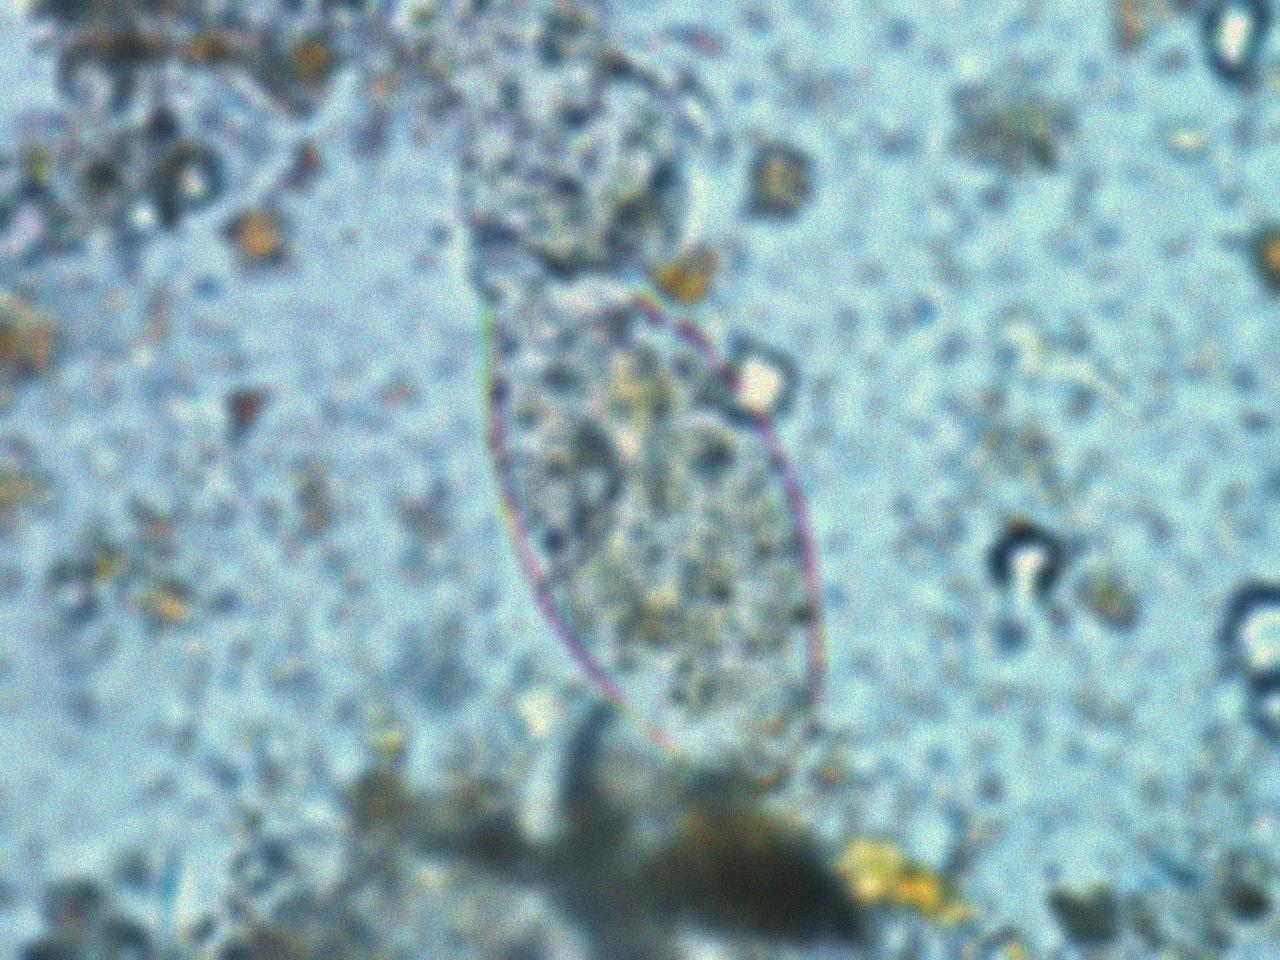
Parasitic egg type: Fasciolopsis buski